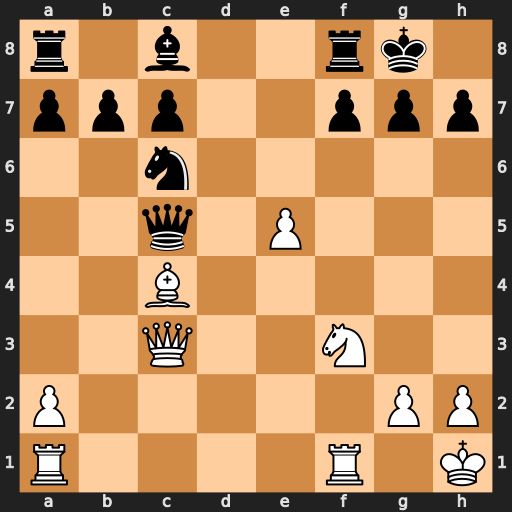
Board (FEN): r1b2rk1/ppp2ppp/2n5/2q1P3/2B5/2Q2N2/P5PP/R4R1K
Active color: w
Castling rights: -
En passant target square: -
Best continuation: Bxf7+ Rxf7 Qxc5